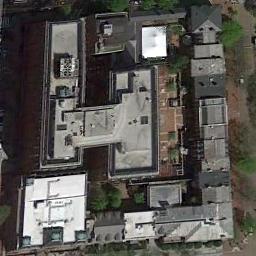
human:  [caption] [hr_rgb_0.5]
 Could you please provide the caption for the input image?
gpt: Some trees are beside the palace .

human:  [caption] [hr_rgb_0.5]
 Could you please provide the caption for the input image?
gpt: The palace is surrounded by roads .

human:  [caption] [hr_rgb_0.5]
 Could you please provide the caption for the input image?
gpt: The palace is next to some buildings .

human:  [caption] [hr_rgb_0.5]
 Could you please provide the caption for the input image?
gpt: There are some green trees beside the gray palace .

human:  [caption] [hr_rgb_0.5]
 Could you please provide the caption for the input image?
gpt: There are four trapezoidal lawns in front of the palace .